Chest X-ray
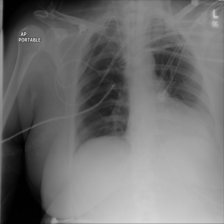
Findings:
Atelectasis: negative
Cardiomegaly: negative
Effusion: negative
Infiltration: negative
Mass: negative
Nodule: negative
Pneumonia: negative
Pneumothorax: negative
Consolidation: negative
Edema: negative
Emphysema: negative
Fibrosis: negative
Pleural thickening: negative
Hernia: negative